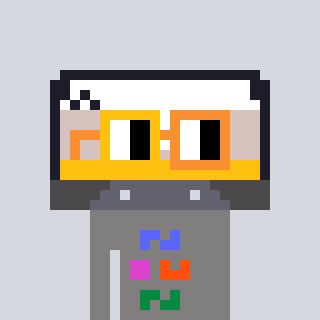
a pixel art character with square yellow and orange glasses, a cassette tape-shaped head and a bluegrey-colored body on a cool background